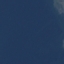
Land use / land cover: SeaLake